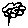
Label: flower